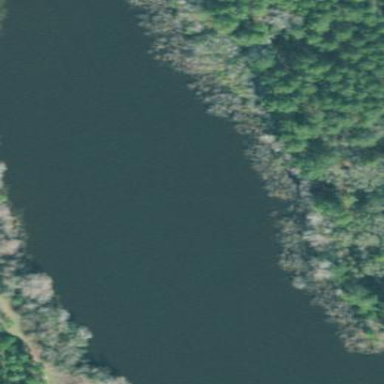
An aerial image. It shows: Reservoir of natural water.